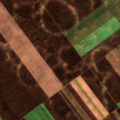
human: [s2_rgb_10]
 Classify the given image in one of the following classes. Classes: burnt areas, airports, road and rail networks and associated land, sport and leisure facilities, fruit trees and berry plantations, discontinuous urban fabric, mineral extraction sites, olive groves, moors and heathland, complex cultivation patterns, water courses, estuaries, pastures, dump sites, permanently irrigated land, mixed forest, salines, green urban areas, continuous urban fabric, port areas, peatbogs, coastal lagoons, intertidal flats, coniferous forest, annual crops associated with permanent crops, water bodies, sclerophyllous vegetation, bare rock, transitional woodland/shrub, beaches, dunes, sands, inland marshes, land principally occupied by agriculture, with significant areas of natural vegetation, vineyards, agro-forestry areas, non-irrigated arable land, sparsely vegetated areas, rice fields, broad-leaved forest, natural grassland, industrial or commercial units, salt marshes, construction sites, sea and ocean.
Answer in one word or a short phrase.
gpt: non-irrigated arable land